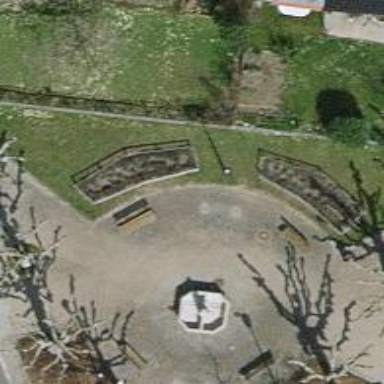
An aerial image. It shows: Beautiful fountain.